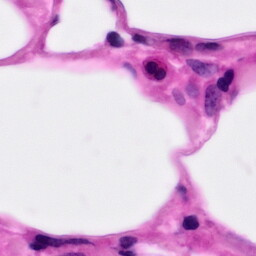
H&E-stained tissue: Pancreatic